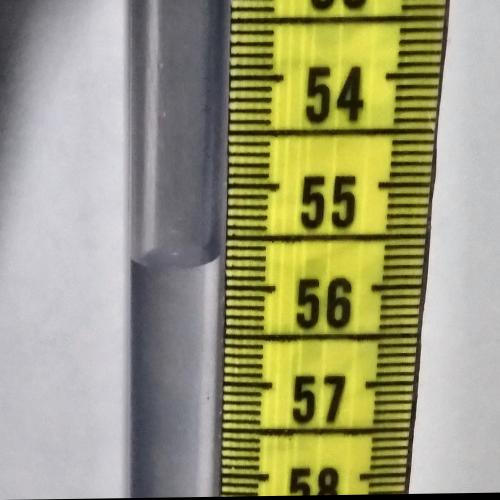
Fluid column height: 55.7 cm